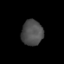
Tissue: lung
Cell type: T cells
Senescence score: 0.2155
Nuclear area (px): 532
Mean DAPI intensity: 78.393